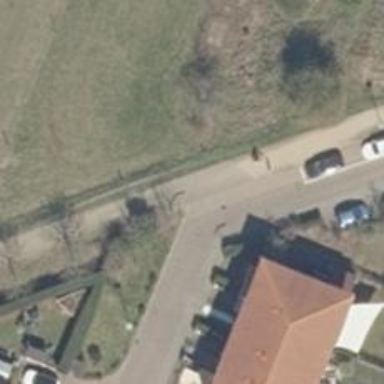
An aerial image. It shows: Footway.